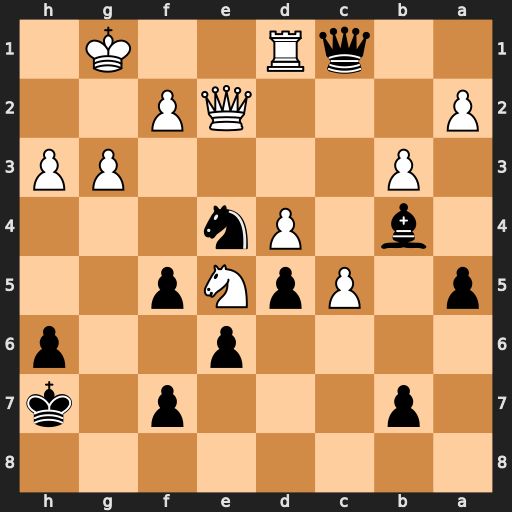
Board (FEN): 8/1p3p1k/4p2p/p1PpNp2/1b1Pn3/1P4PP/P3QP2/2qR2K1
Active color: b
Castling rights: -
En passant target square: -
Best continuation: Nc3 Rxc1 Nxe2+ Kf1 Nxc1